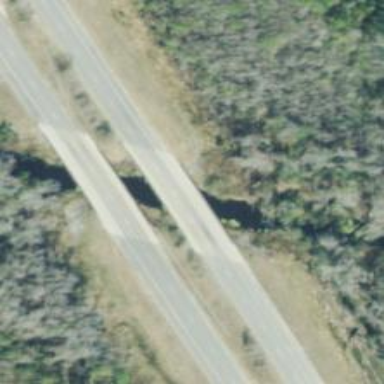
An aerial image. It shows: Primary highway bridge on expressway.